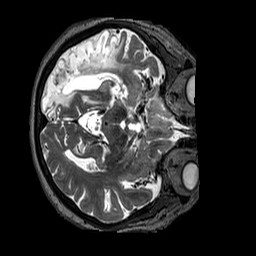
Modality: T2w
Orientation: axial
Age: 68
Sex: female
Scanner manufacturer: siemens
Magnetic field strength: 3 T
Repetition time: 3.2 s
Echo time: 0.567 s